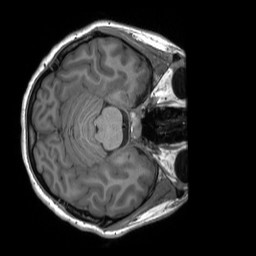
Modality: T1w
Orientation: axial
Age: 27
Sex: female
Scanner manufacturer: siemens
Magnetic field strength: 3 T
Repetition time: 2.3 s
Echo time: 0.00232 s